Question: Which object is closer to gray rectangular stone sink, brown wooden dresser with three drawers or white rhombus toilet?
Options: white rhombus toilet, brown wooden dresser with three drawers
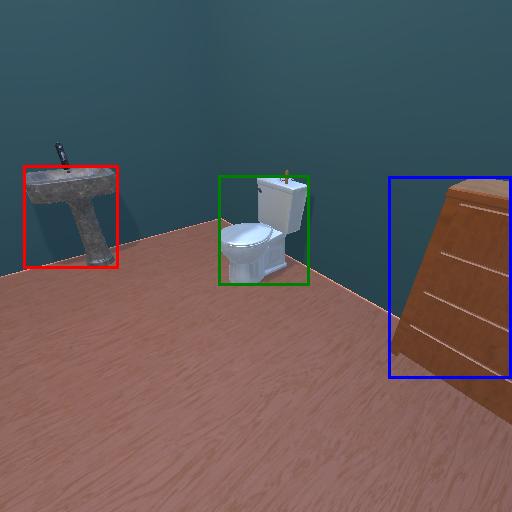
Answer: white rhombus toilet